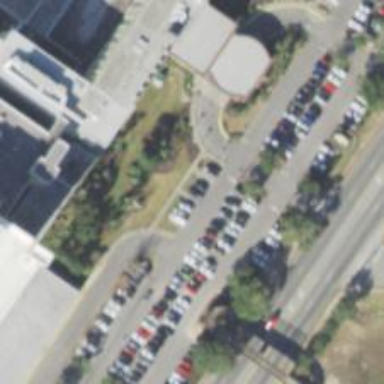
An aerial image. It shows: Parking space.